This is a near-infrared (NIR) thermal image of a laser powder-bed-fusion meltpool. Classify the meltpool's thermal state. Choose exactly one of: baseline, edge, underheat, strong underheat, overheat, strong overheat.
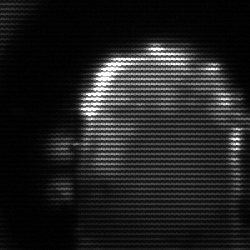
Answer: baseline